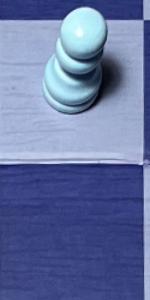
Label: Empty